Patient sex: M
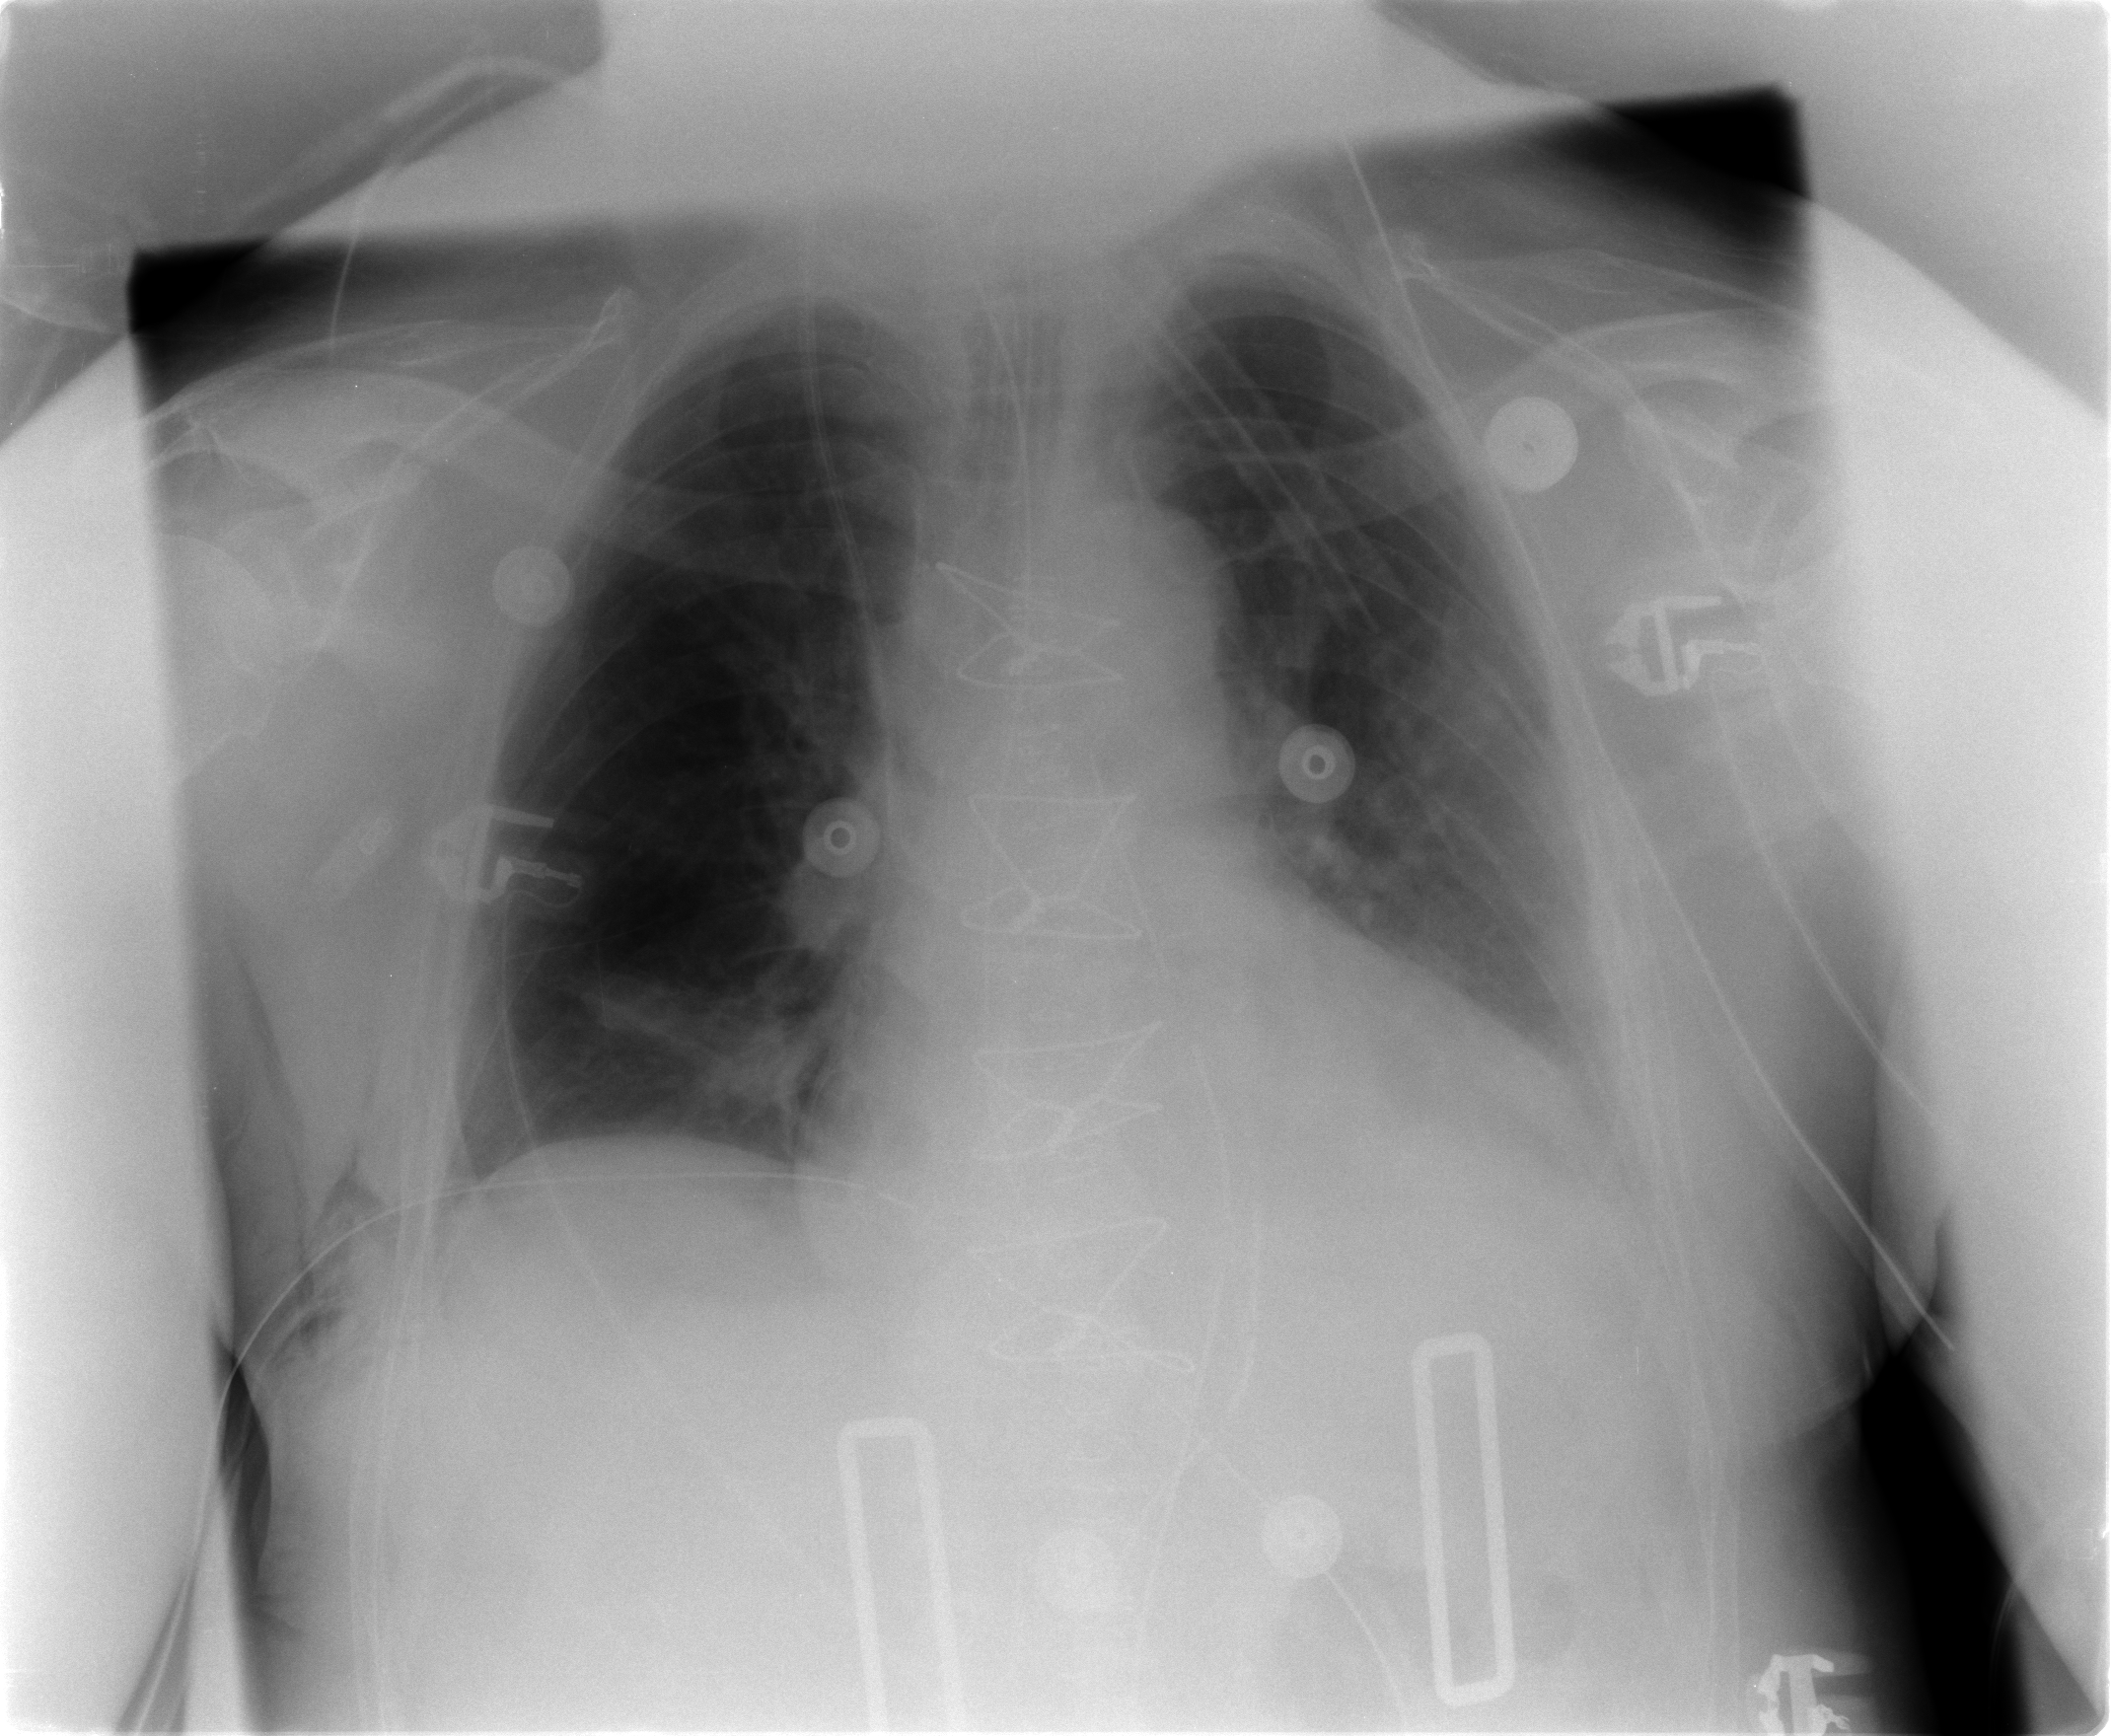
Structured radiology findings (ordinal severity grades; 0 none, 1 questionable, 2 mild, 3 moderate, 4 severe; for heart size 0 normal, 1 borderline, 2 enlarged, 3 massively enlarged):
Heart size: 1
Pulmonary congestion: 0
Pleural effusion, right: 0
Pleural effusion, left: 2
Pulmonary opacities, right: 0
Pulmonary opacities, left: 0
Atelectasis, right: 2
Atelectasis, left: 2